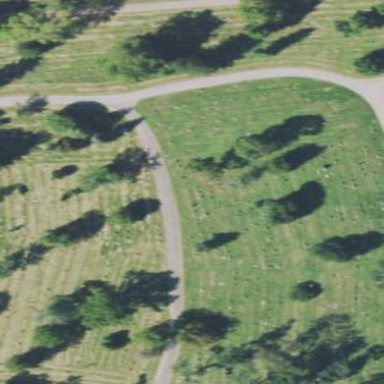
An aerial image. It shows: Cemetery.